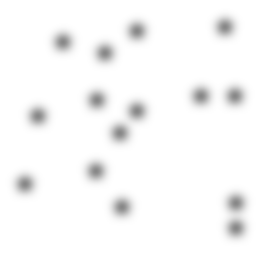
Squares: 0
Triangles: 0
Stars: 15
Total shapes: 15